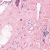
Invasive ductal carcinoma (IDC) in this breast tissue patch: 0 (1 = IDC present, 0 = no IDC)